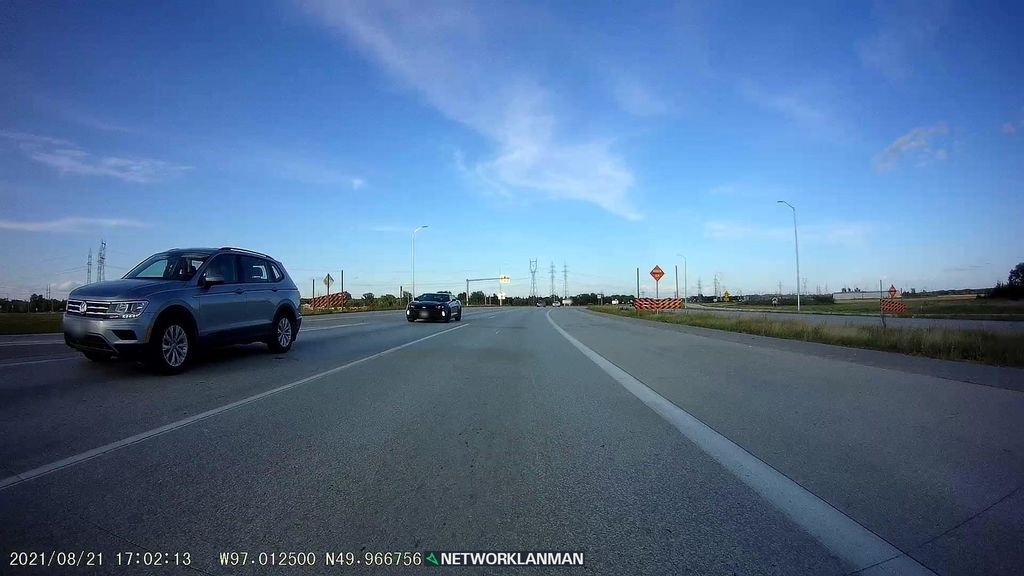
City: winnipeg